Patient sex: M
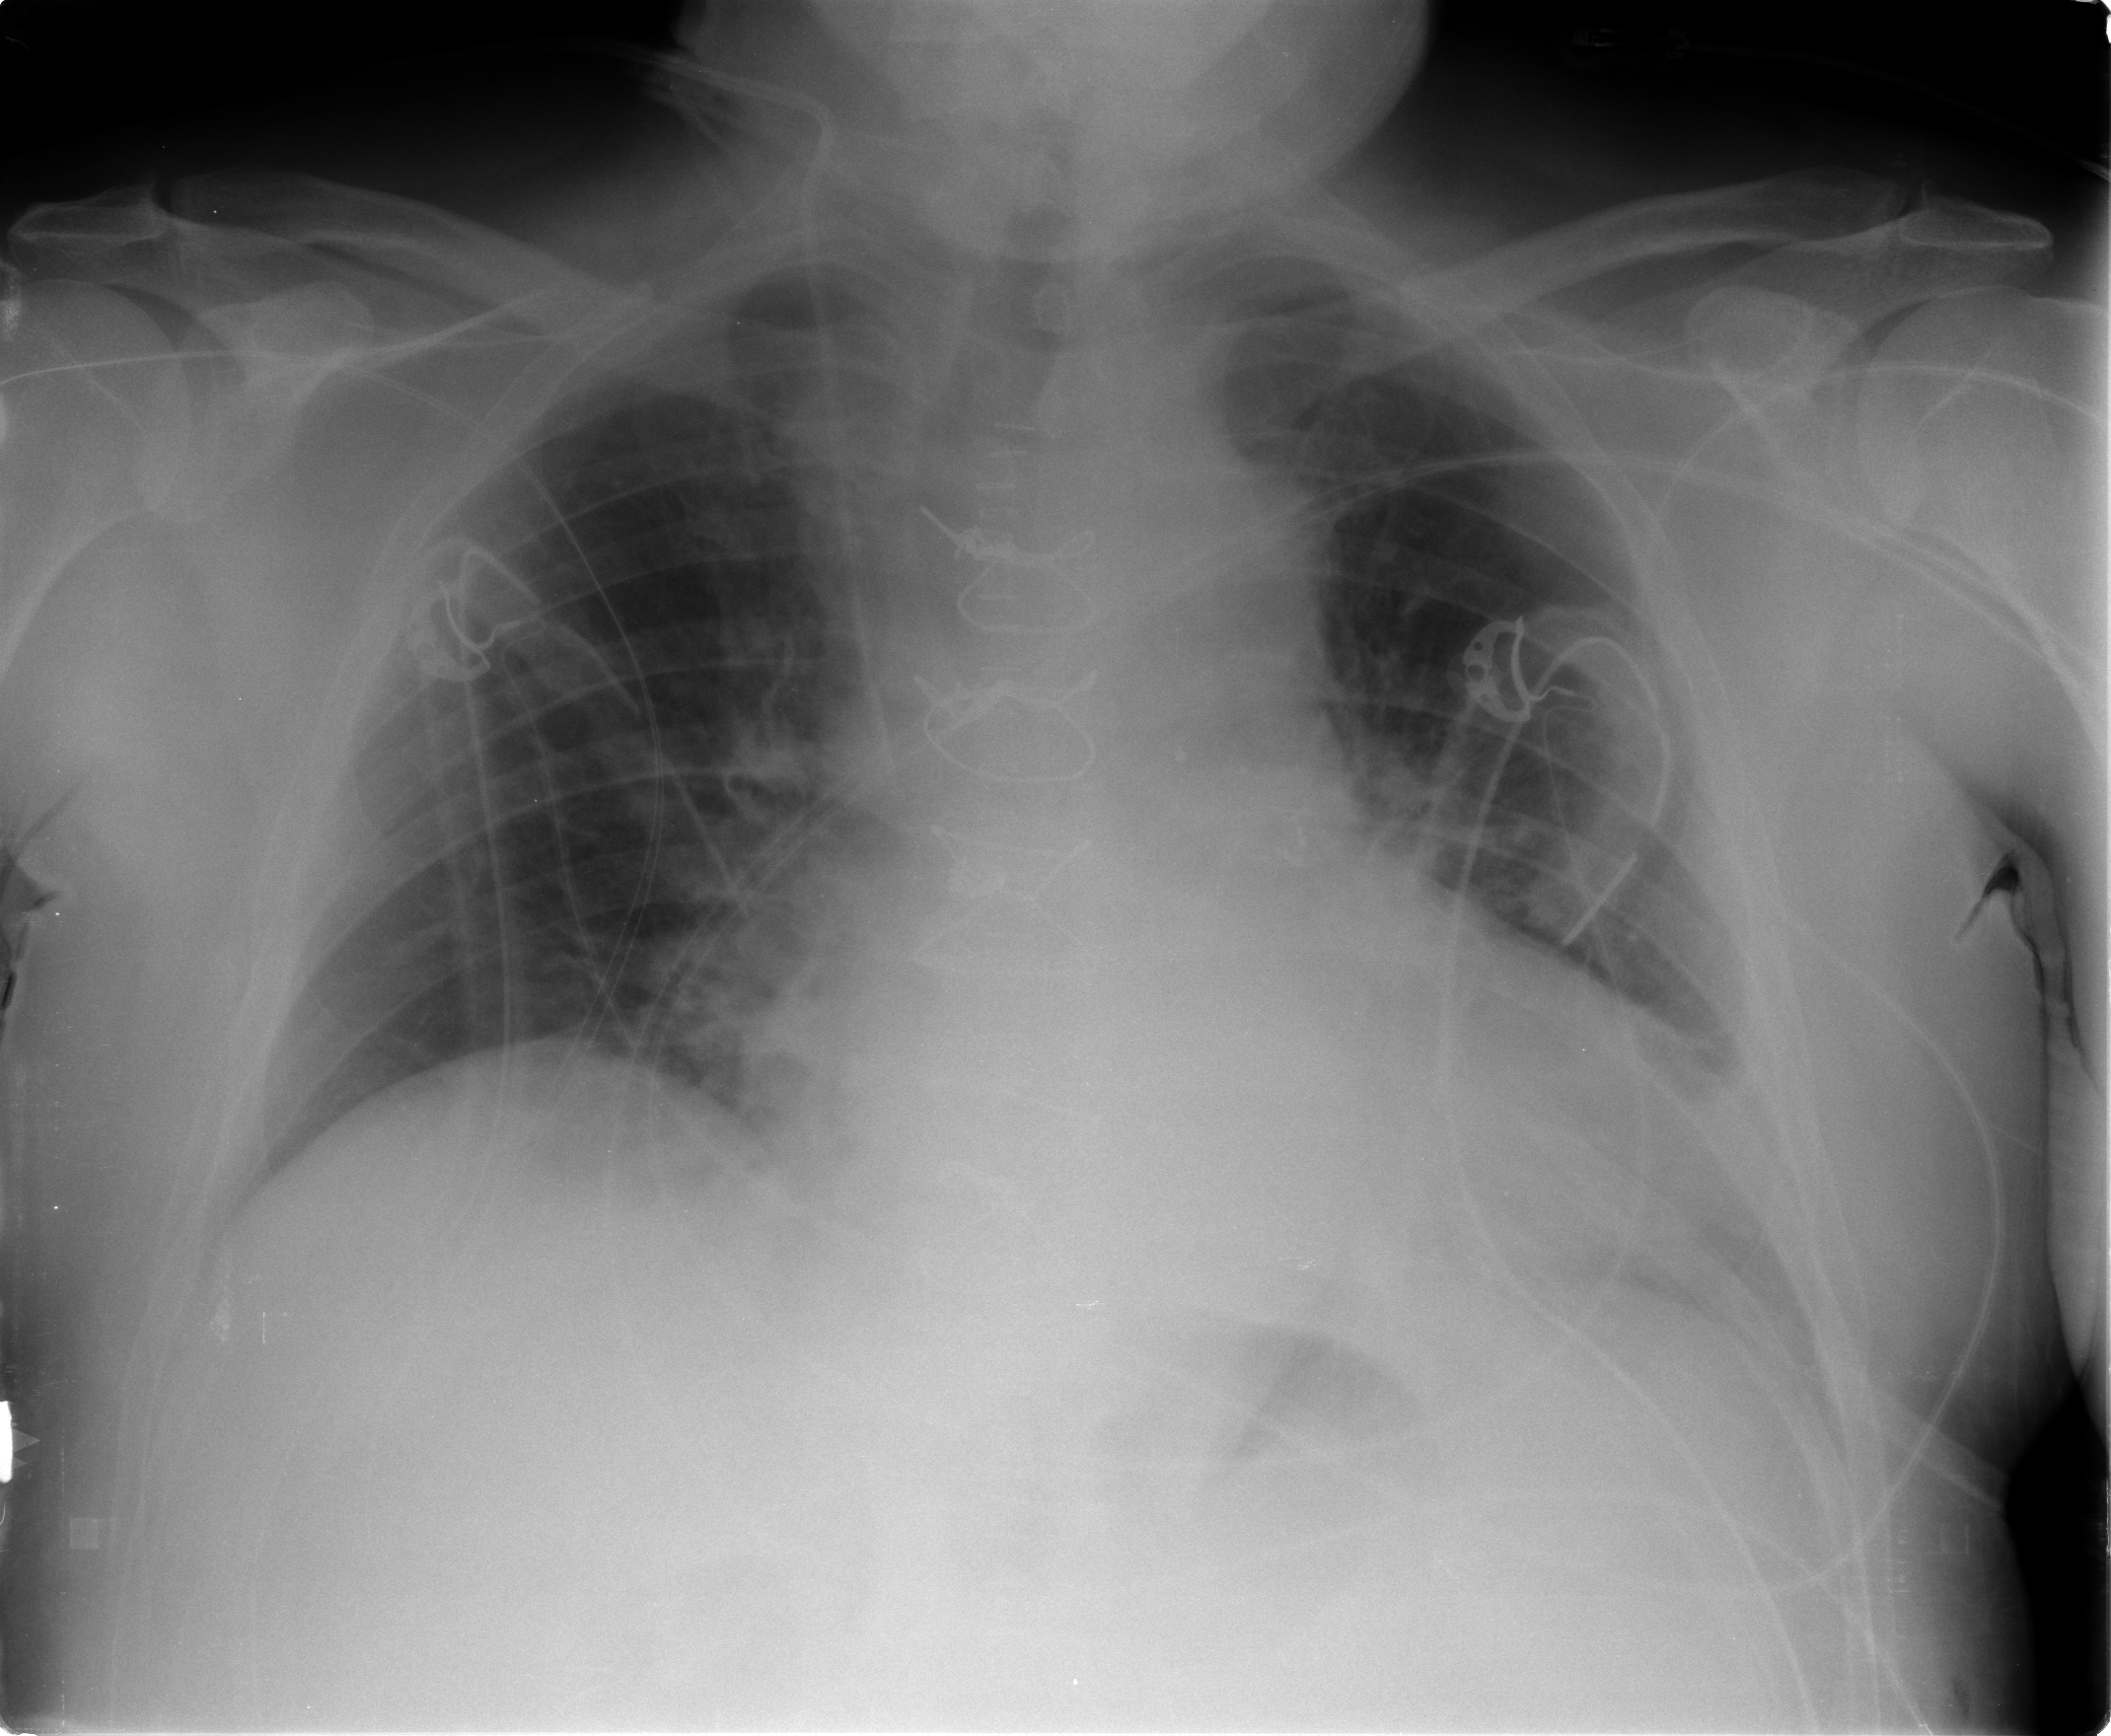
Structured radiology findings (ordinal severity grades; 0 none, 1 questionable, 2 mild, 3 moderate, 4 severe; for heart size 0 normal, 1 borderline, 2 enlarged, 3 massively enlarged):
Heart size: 2
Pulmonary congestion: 2
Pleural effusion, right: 0
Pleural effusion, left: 0
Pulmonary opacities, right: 0
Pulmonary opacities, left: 0
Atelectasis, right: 0
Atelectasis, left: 2